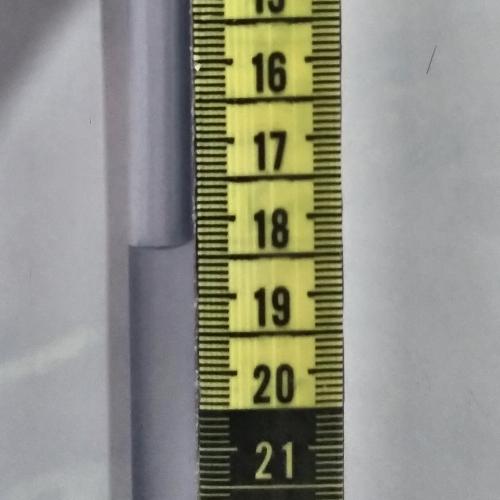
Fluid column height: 18.3 cm